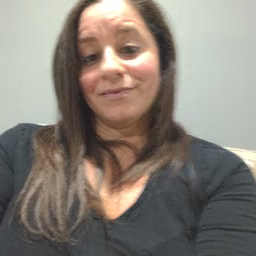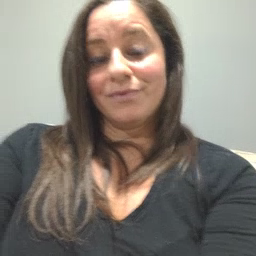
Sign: wake